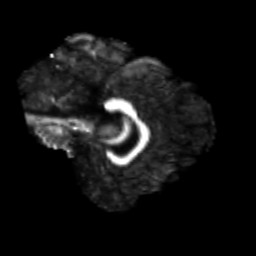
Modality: FA
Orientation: sagittal
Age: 25
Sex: male
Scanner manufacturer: siemens
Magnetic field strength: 3 T
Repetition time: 3.5 s
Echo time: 0.125 s